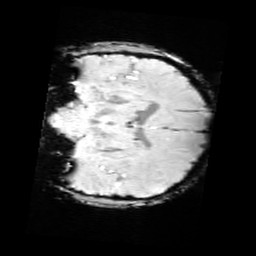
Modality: SWI
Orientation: coronal
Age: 13
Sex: female
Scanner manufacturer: siemens
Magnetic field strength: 3 T
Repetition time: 0.027 s
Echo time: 0.02 s